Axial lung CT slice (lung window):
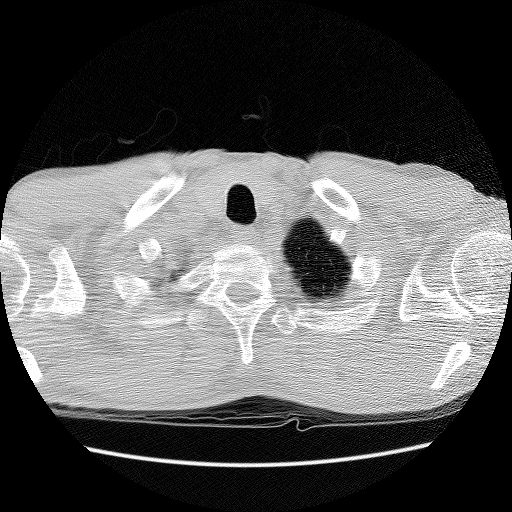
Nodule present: no